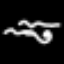
Label: squiggle